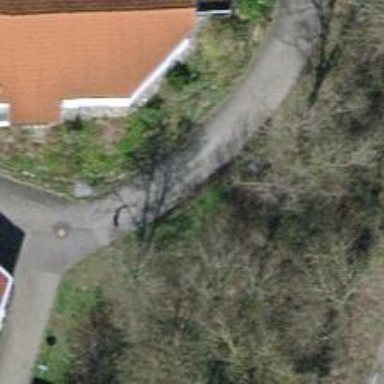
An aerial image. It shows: Paved path.